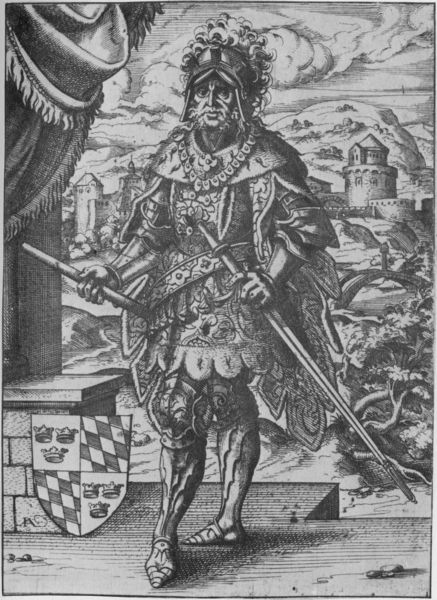
Titel: Bildnis des Theodobertus (Dietbertus,Deitbrecht)
Künstler: Jost Amman
Institution: (Seriendruck)
Schlagwörter: baum, berg, feder, hand, himmel, laub, mann, schatten, wolken, landschaft, stadt, äste, grau, hintergrund, schwarz, säule, weiss, gürtel, rock, bart, barock, falten, federn, gesicht, hermelin, mensch, stehen, stein, steine, vollbart, bildnis, portrait, porträt, vorhang, hügel, strauch, brücke, büsche, boden, mantel, person, krone, renaissance, wald, anhöhe, turm, holzschnitt, stab, abhang, berge, gebirge, kette, mauer, grafik, graphik, krieg, treppe, kaiser, könig, lanze, sword, verzierung, draperie, stufe, schild, burg, bayern, festung, druck, radierung, stich, schwarzweiß, schwert, uniform, waffen, ketten, degen, helm, orden, herrscher, schuh, ritter, fürst, rüstung, wappen, rauten, mittelalter, krieger, steinchen, stadtmauer, feldherr, knight, speer, absatz, einsicht, kupferstich, black and white, castle, heroisch, verzierungen, drausen, graf, ornat, zepter, feldherrnstab, royal, kronen, mauerstück, crest, shield, allianzwappen, schert, schnabelschuh, drausse, wappe, ritte, helmschweif, kollar, litography, helm kette, hrniach, #rüstung, three crowns